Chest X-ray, AP view. Patient: 9 years old, sex M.
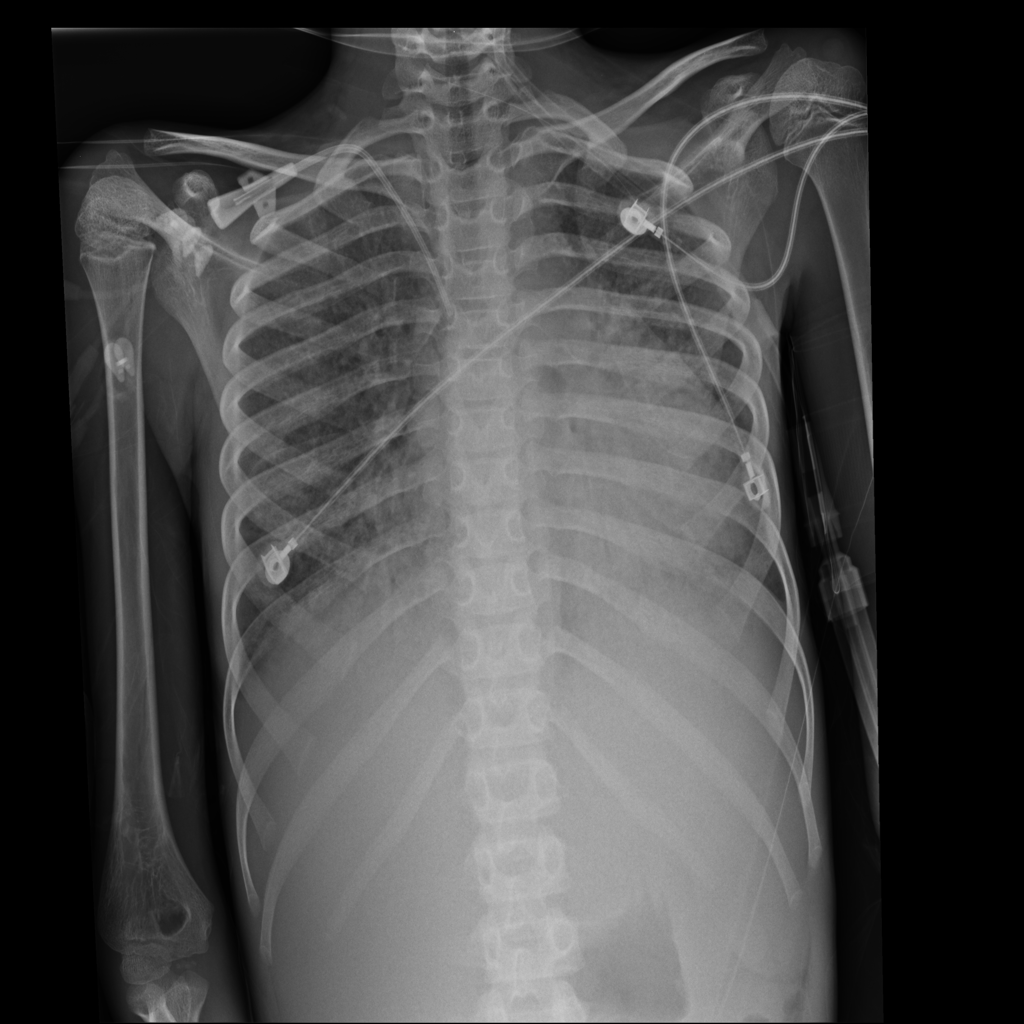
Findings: Infiltration